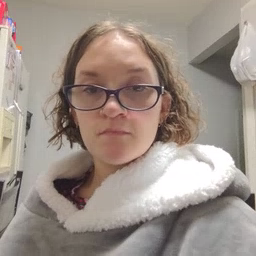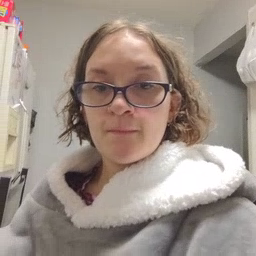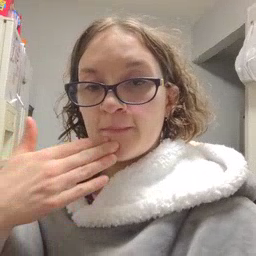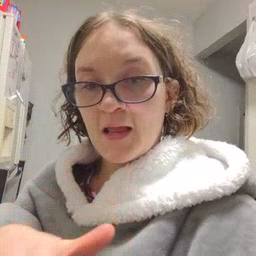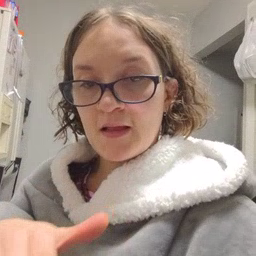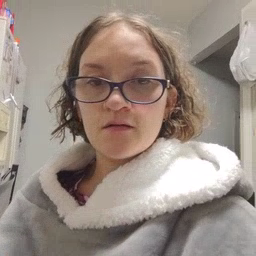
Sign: bad